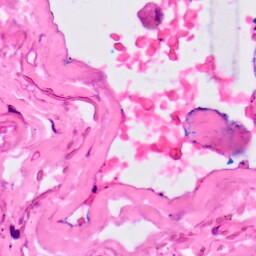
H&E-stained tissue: Lung